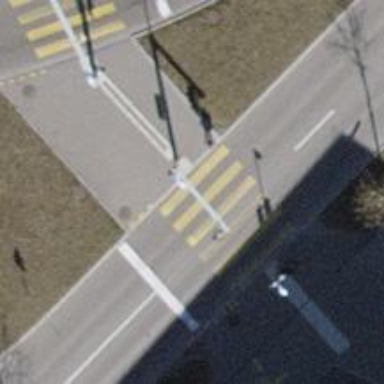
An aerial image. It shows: Zebra crossing with traffic signals. The crossing is marked by traffic lights.